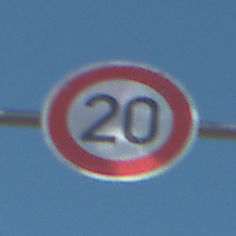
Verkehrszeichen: Geschwindigkeit20
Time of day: Midday
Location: Outdoor (Nature)
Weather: Clear
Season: NotSpecified
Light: Natural